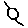
Label: sun